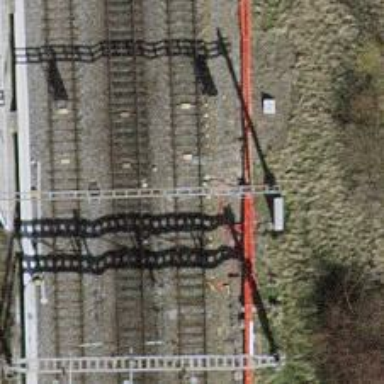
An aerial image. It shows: Railway signal.